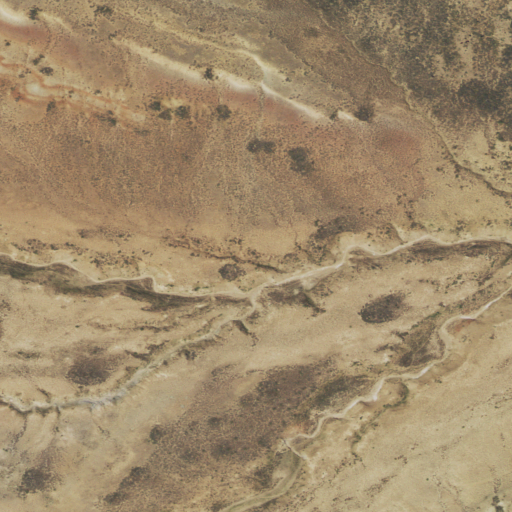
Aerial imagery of depression(s) in Wyoming named Pine Butte Basin containing shrub and grassland